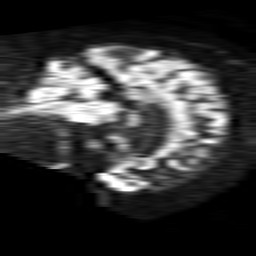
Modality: TRACE
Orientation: sagittal
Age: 81
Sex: female
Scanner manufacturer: philips
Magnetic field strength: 1.5 T
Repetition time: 4.6 s
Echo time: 0.08517 s